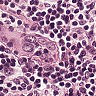
Metastatic tissue present: no